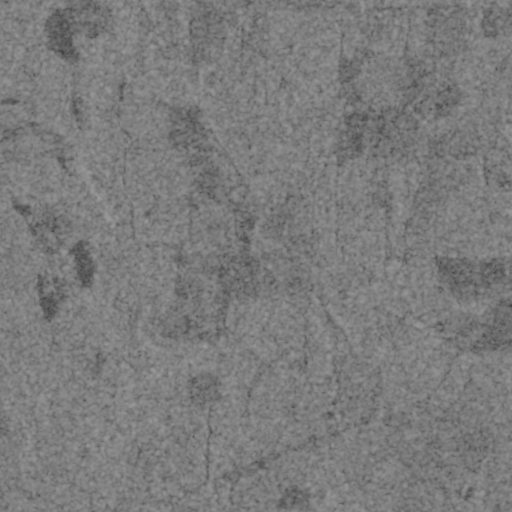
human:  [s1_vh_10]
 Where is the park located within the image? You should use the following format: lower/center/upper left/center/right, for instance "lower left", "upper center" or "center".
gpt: The park is located in the lower center of the image.
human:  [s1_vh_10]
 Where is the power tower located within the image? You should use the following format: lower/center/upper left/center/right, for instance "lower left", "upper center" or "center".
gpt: The power tower is located in the upper center of the image.
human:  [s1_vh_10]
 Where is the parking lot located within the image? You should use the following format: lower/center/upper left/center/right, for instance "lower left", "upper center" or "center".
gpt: There is no parking lot in the image.

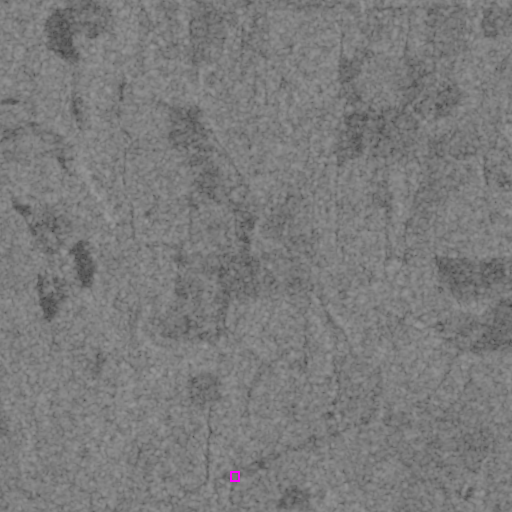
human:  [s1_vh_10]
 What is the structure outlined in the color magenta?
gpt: The structure outlined in magenta is a park.
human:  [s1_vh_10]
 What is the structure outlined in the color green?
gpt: There is no green outline.